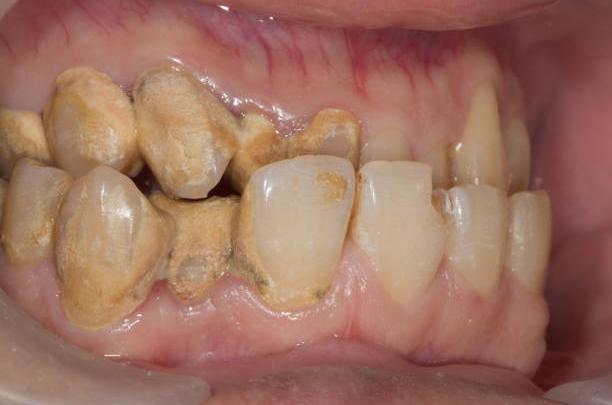
Condition: Calculus